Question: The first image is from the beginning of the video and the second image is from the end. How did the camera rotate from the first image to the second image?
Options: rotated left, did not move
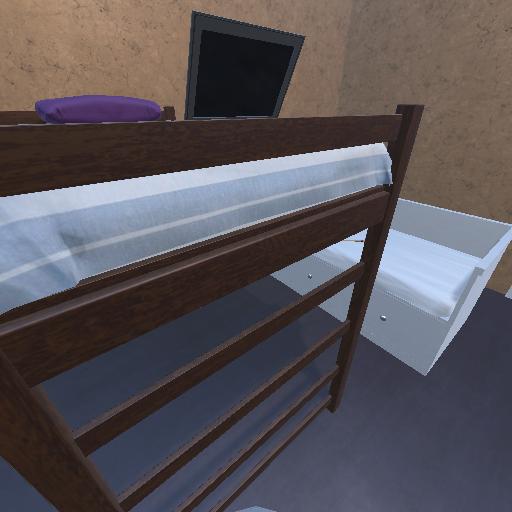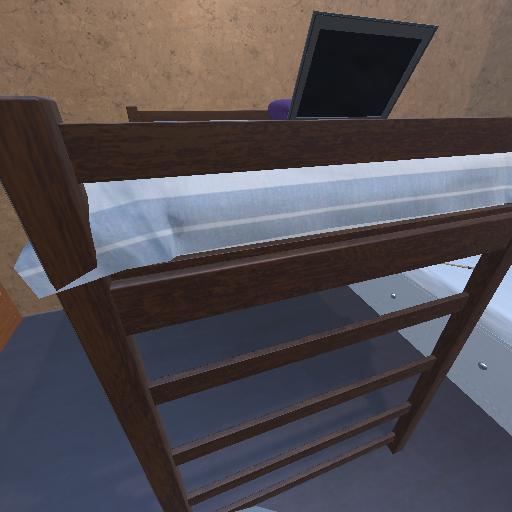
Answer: rotated left